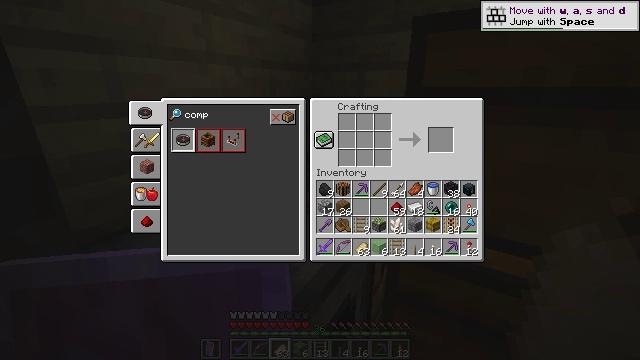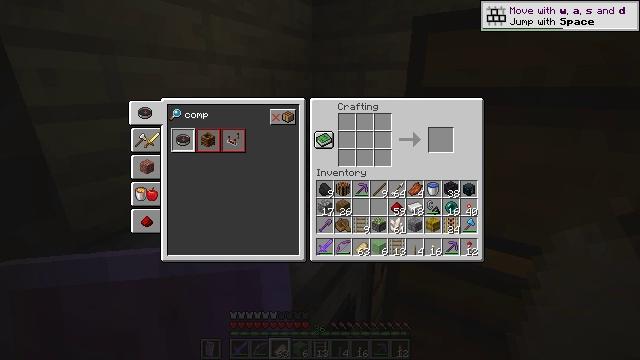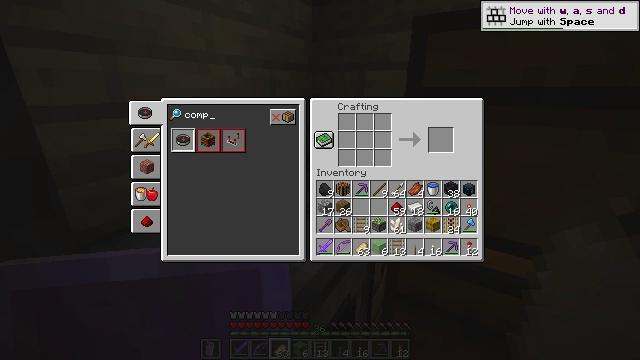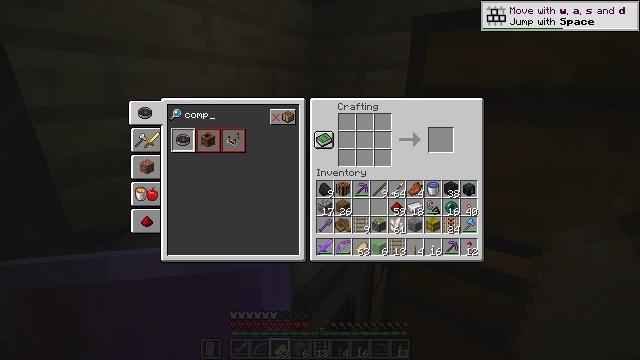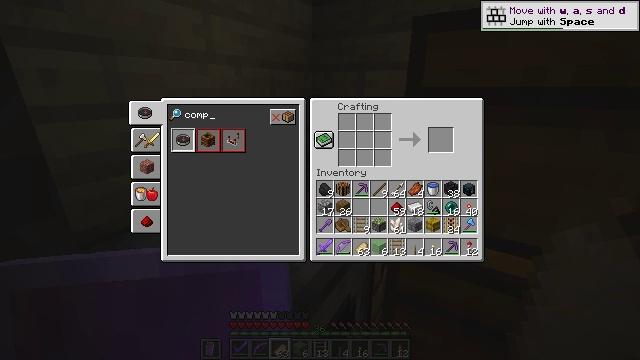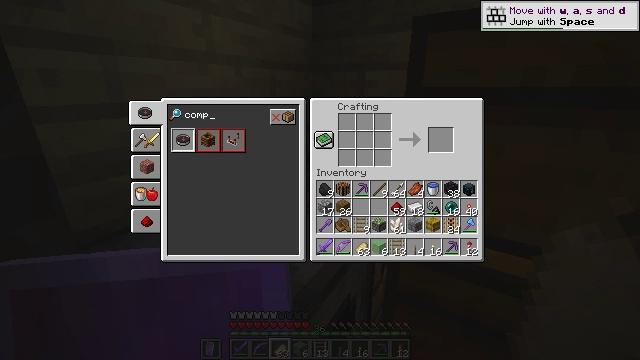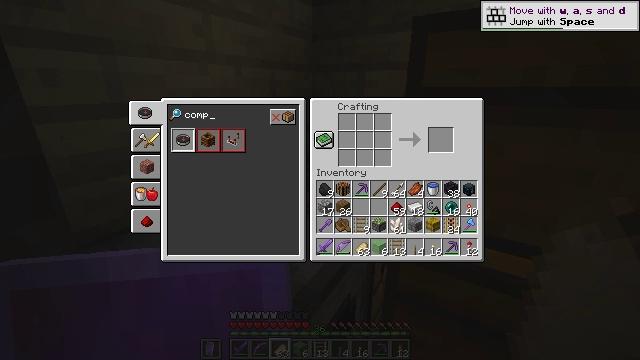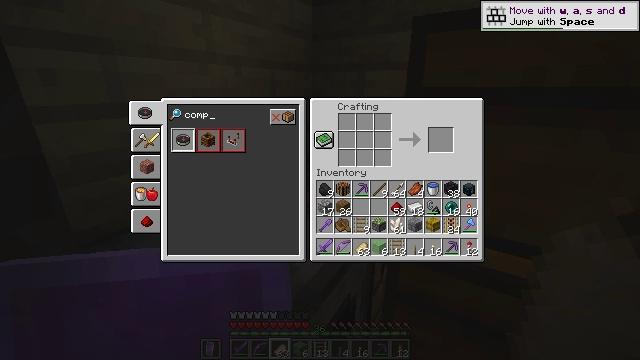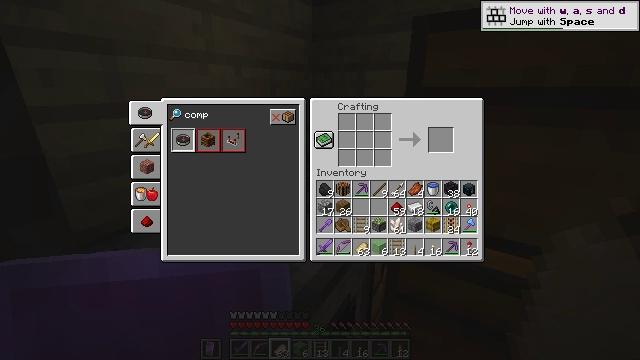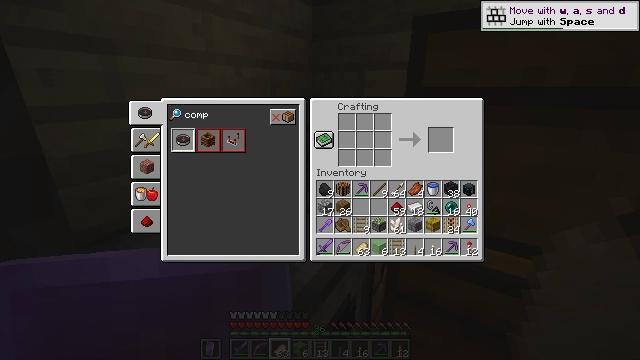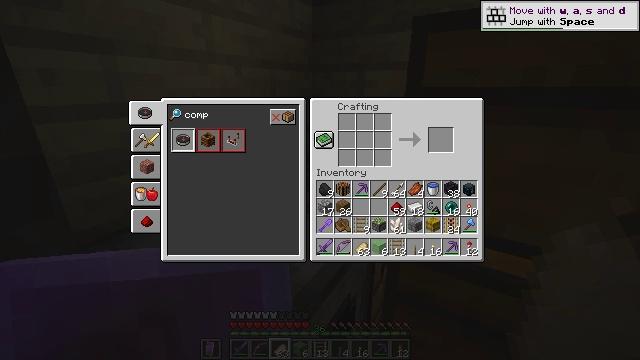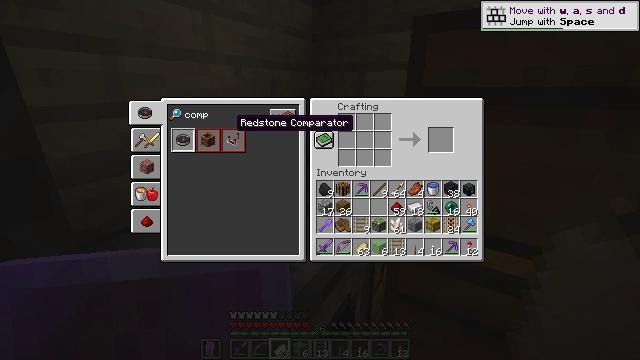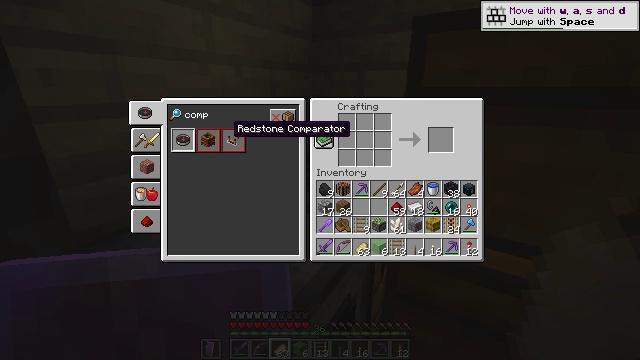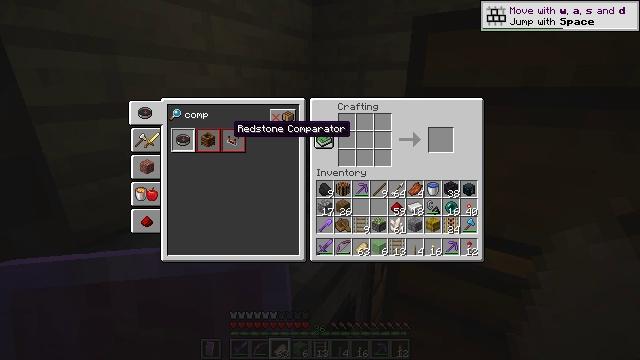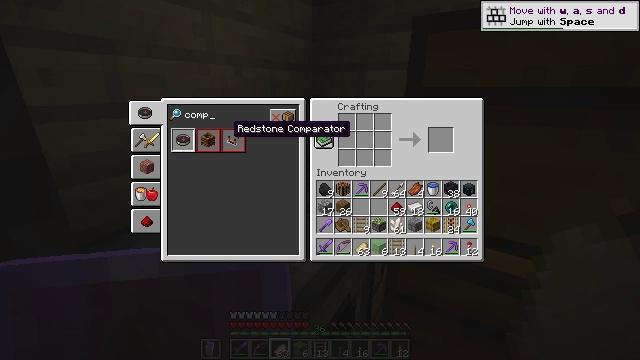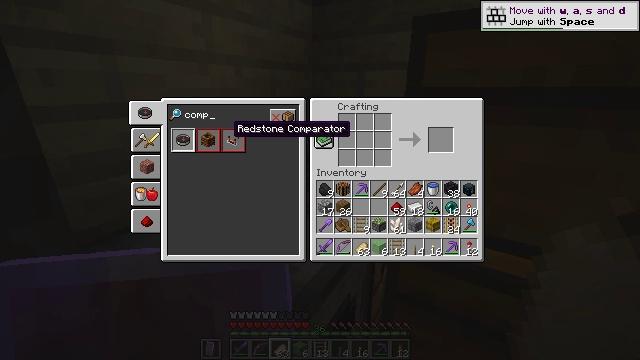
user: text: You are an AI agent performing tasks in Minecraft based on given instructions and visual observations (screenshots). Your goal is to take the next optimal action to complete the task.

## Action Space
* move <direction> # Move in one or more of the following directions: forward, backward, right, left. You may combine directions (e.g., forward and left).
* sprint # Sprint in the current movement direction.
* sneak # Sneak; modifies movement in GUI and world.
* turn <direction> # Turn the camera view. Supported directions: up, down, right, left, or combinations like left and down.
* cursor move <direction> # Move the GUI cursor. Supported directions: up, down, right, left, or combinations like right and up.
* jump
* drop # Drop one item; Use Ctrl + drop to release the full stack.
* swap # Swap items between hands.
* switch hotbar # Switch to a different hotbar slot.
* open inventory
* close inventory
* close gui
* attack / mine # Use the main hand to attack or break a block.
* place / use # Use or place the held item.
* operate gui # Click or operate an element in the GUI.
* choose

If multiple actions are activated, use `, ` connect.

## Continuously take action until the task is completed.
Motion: motion action
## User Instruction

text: Assemble a comparator with needed resources.
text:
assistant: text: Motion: no_op
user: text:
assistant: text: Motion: no_op
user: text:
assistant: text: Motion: no_op
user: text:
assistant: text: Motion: no_op
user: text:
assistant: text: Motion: no_op
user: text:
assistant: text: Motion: no_op
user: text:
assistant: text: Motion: no_op
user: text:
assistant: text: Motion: no_op
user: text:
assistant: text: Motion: no_op
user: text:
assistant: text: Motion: turn down
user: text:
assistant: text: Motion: turn down
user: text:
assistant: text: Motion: no_op
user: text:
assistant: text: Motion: no_op
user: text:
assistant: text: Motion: no_op
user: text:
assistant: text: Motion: no_op
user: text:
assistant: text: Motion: attack / mine
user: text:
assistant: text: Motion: attack / mine
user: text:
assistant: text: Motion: no_op
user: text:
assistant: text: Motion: no_op
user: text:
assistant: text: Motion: no_op
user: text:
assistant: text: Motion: no_op
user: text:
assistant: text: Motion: no_op
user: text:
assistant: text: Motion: no_op
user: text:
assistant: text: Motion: no_op
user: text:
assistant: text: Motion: no_op
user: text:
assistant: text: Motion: no_op
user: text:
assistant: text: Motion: no_op
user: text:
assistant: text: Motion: no_op
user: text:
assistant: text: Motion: no_op
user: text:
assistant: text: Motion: no_op